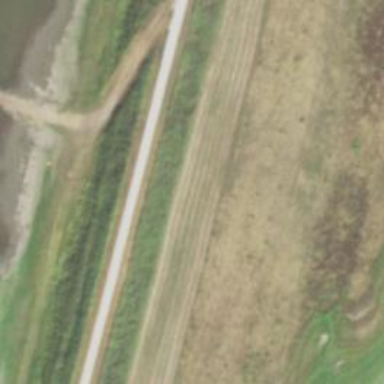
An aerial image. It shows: Unclassified road along levee embankment.